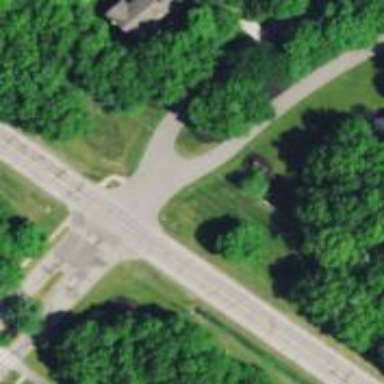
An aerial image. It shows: Road with stop sign.